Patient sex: M
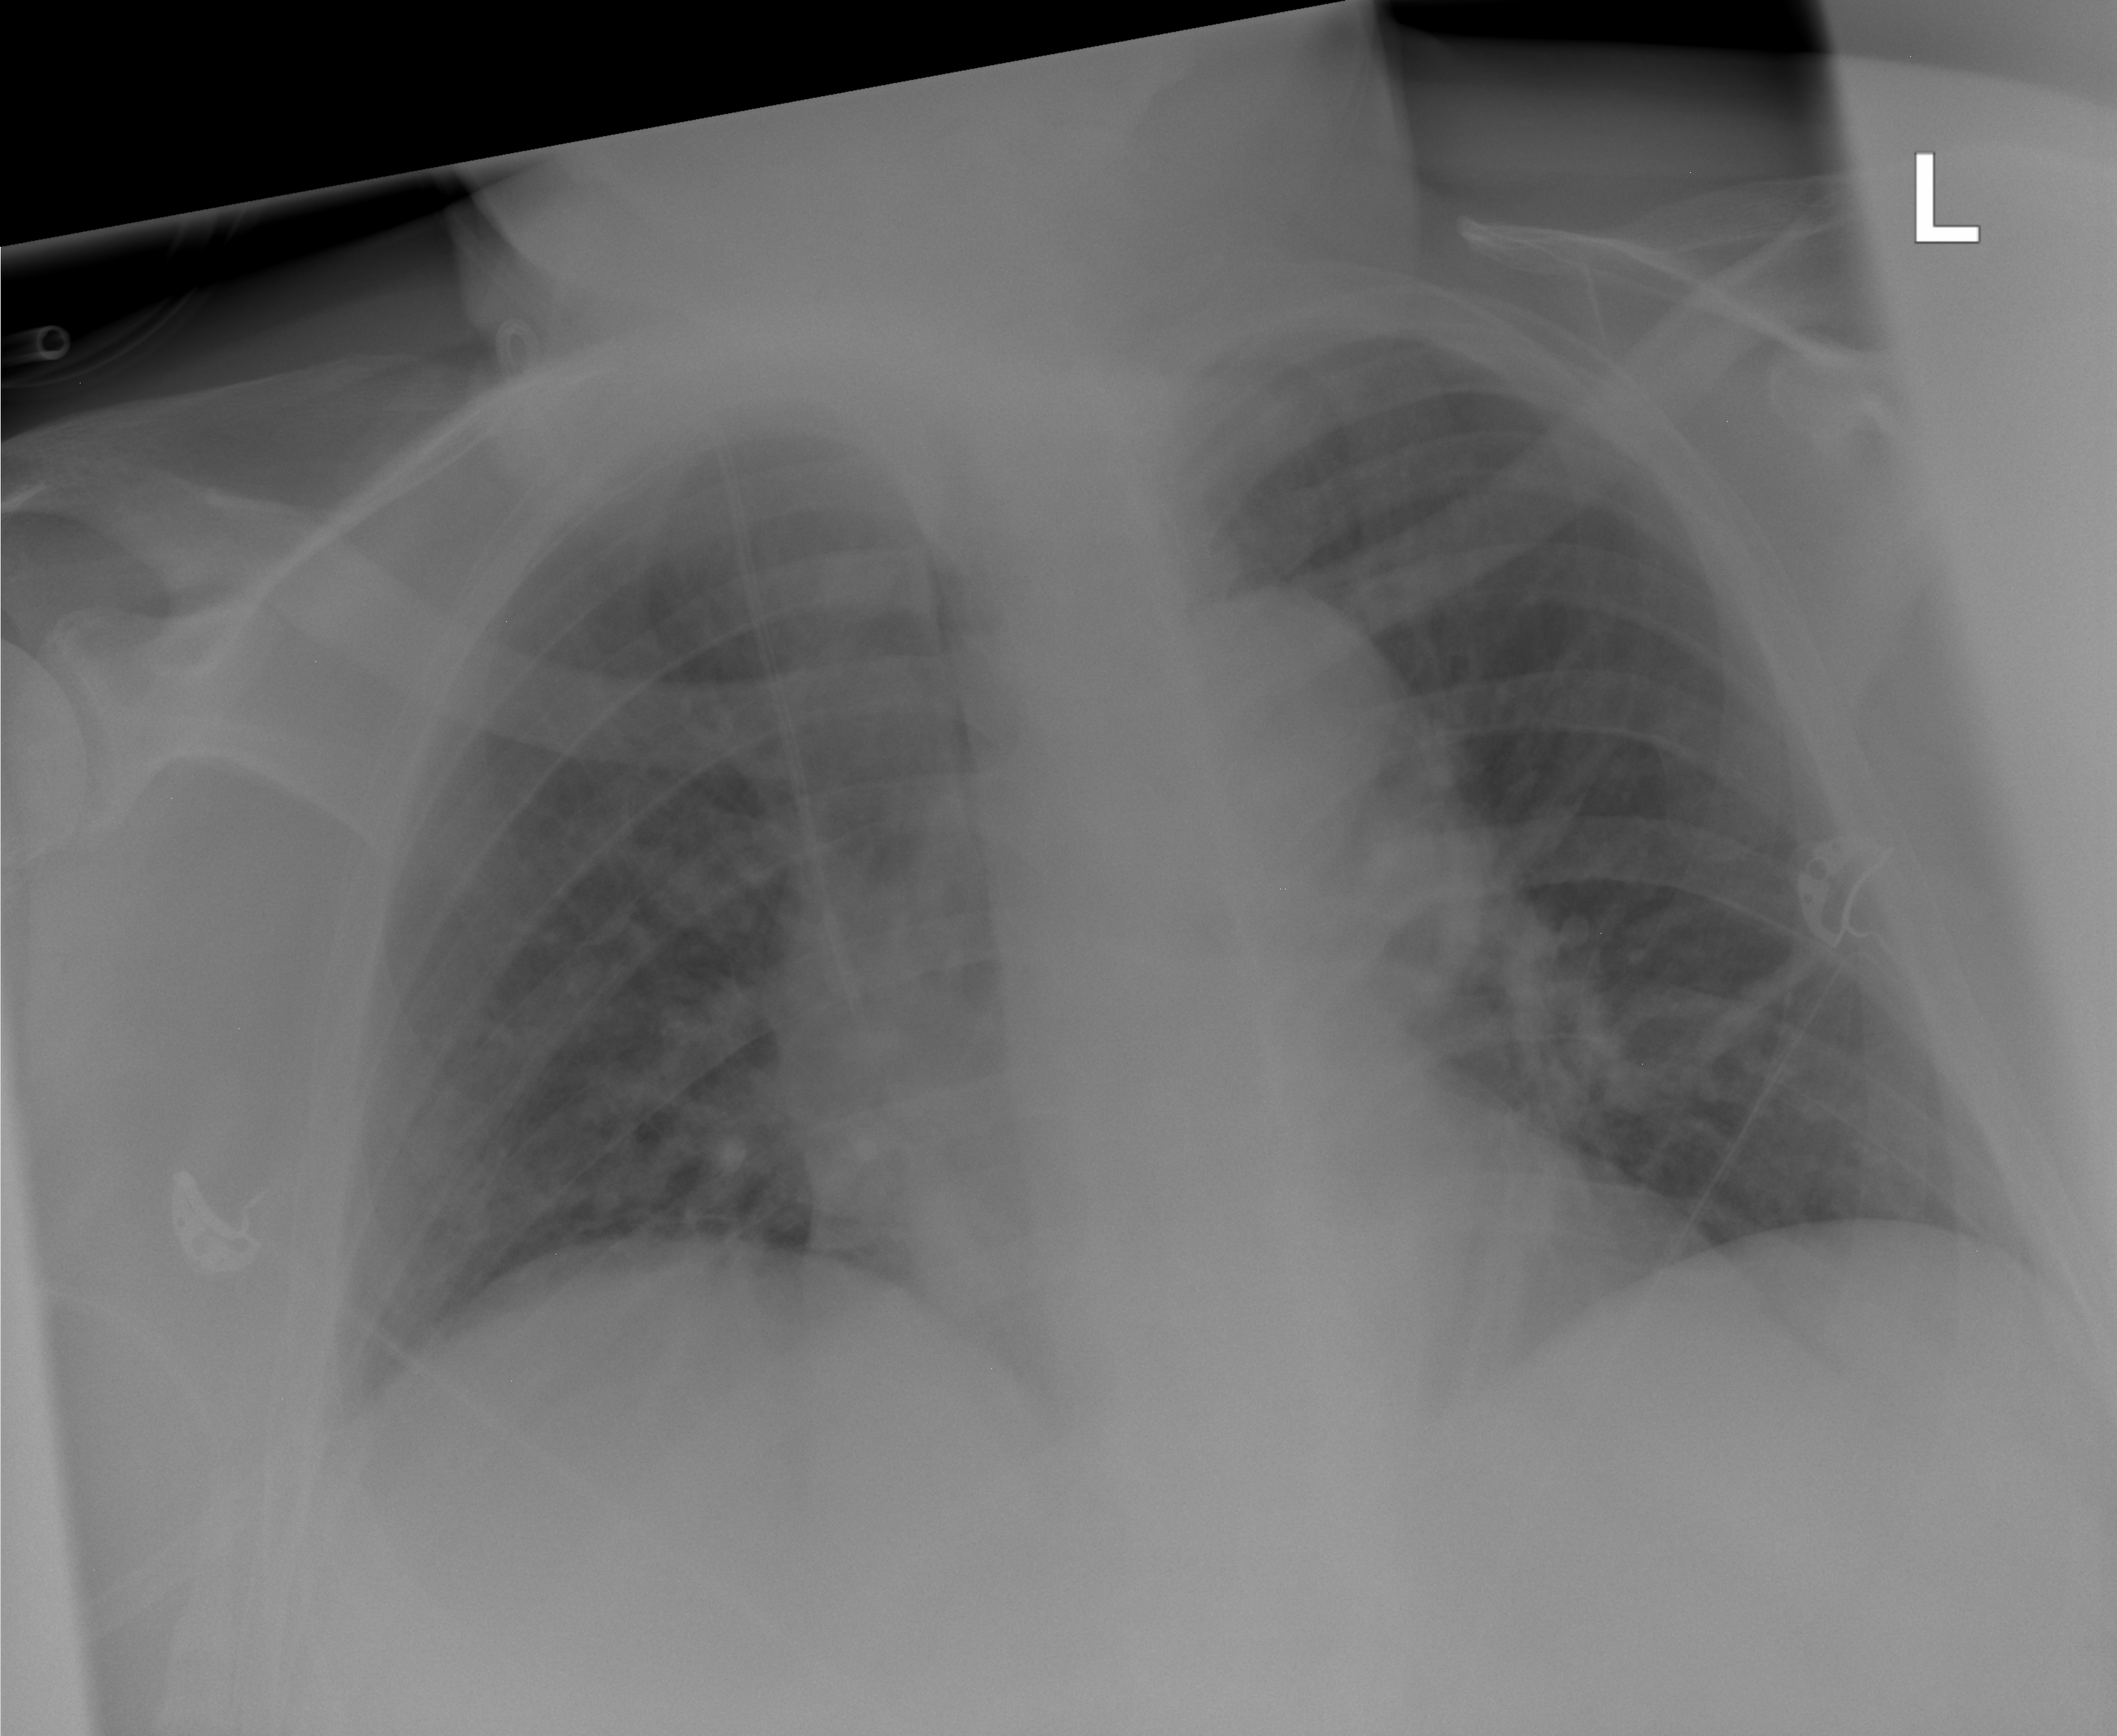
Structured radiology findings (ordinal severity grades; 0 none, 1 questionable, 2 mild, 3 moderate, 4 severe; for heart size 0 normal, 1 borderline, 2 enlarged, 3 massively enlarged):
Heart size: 1
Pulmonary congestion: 2
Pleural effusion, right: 0
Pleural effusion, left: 0
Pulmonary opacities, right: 0
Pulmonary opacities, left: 0
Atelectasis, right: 0
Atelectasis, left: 2